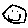
Label: smiley face